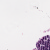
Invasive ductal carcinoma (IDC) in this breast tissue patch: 0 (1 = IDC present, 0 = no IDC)